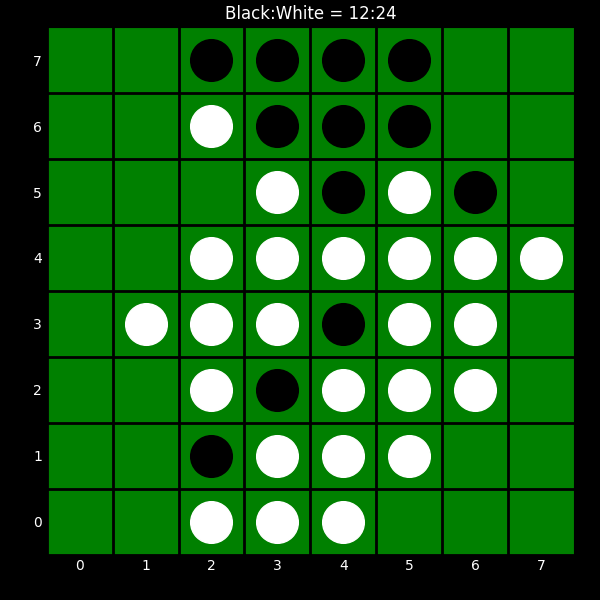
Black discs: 12
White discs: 24